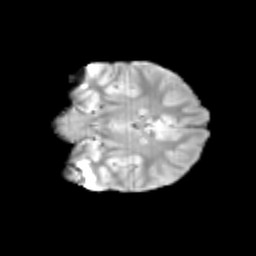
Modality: T2w
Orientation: coronal
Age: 12
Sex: female
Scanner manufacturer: siemens
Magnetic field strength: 3 T
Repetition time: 3.8 s
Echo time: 0.07 s